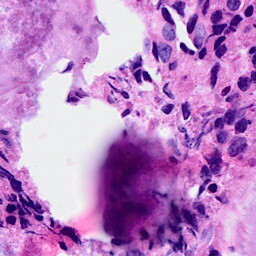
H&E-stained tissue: Breast